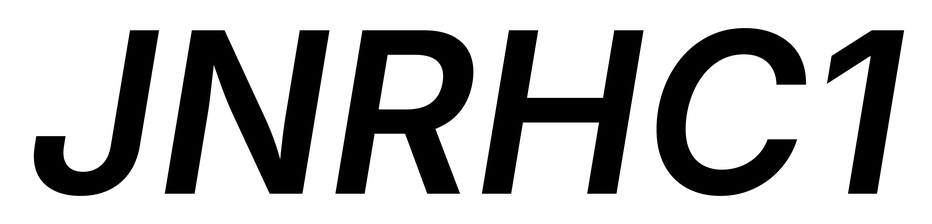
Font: Inter-Italic_SemiBold_Italic